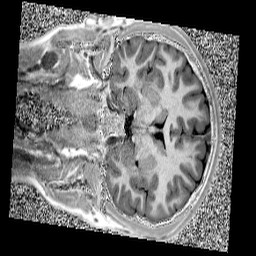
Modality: UNIT1
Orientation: coronal
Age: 12
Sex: male
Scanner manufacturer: siemens
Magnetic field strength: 3 T
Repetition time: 4 s
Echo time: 0.00299 s